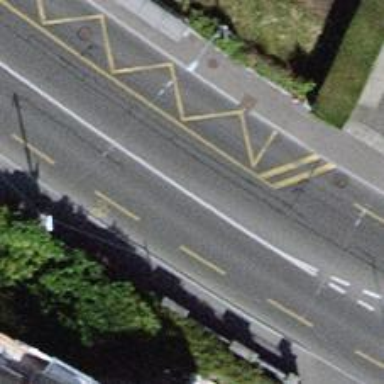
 which is classified as primary highway."